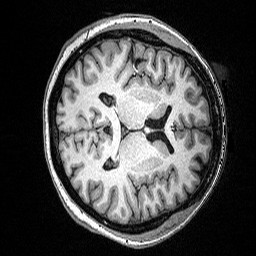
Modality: T1w
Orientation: axial
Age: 36
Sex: female
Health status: ill
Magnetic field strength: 3 T
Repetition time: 2.53 s
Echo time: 0.00331 s